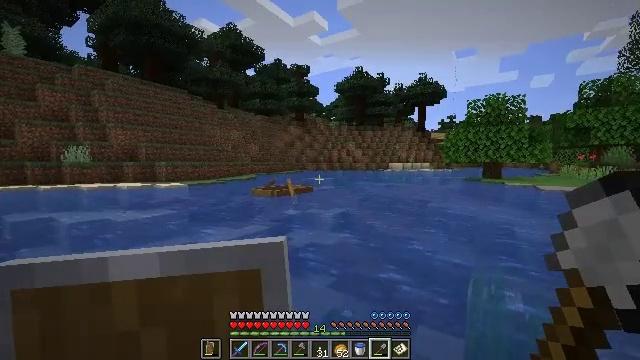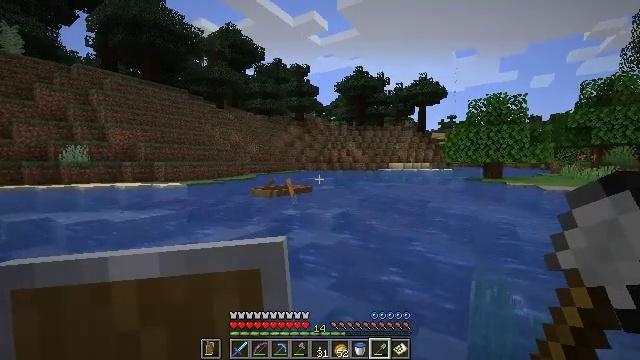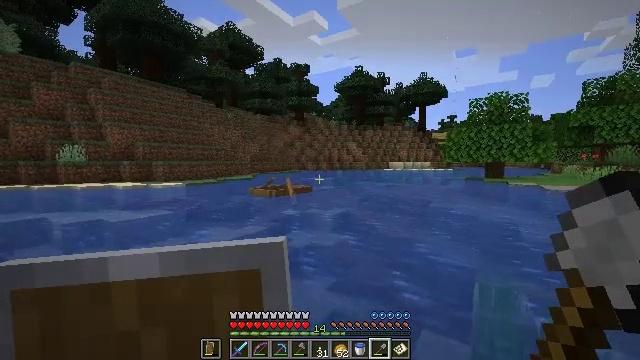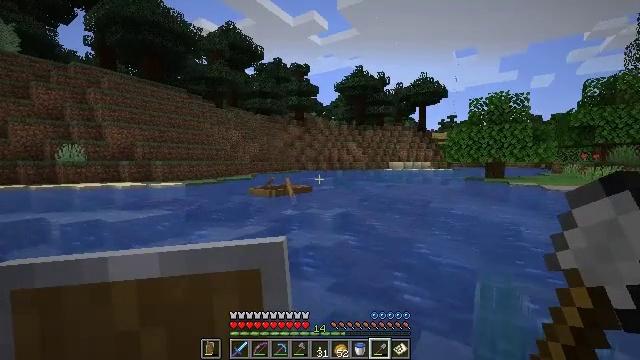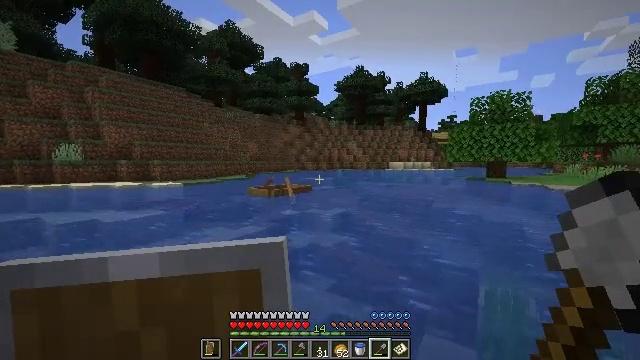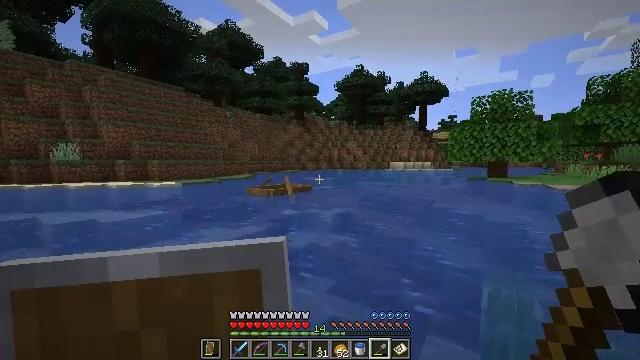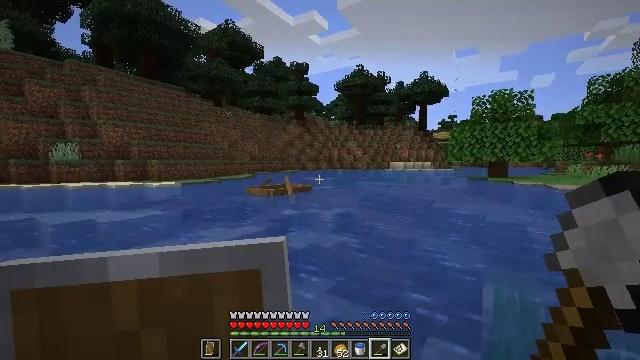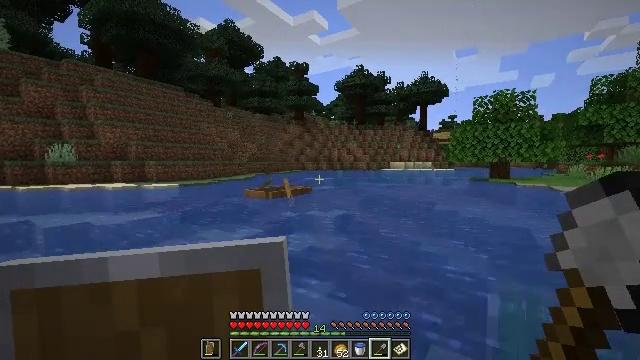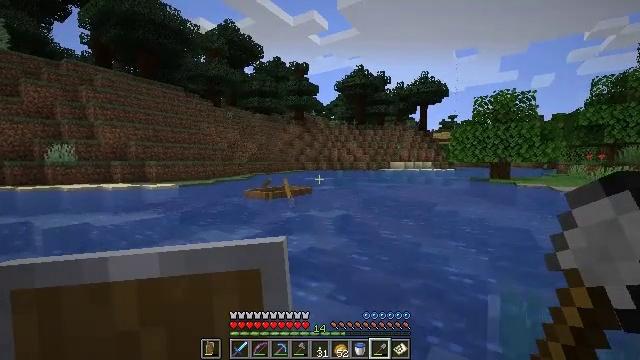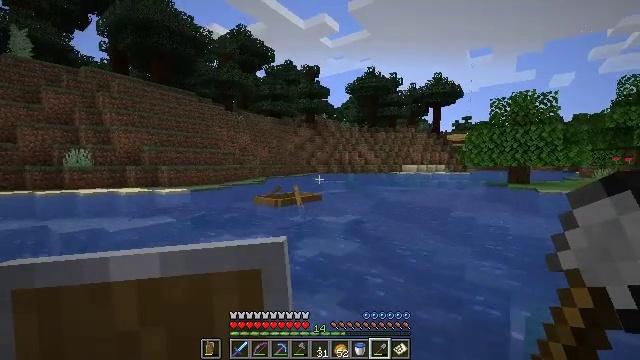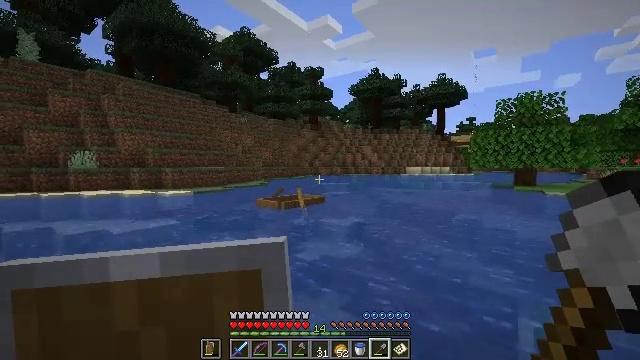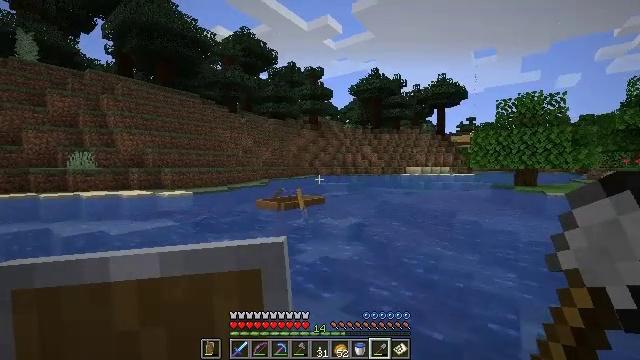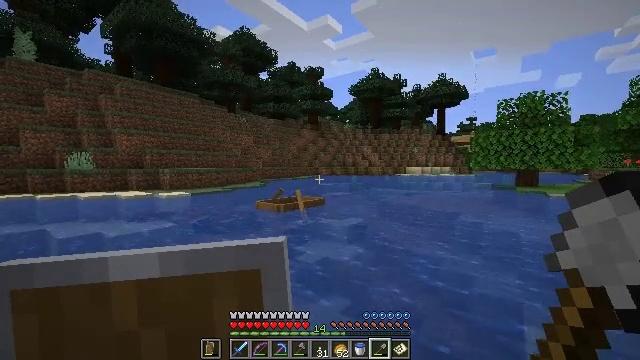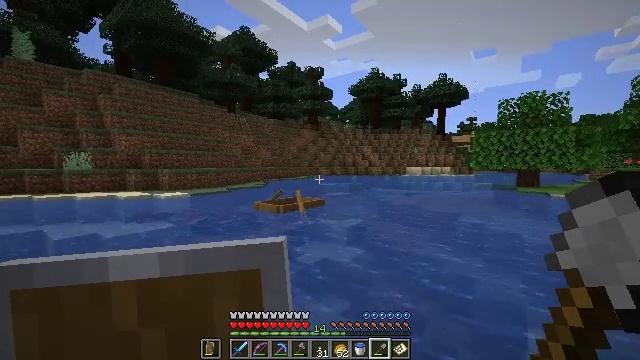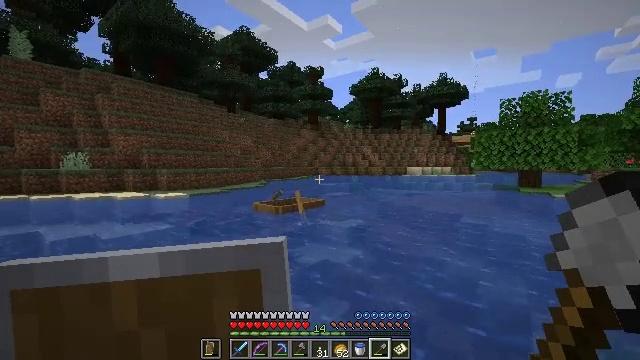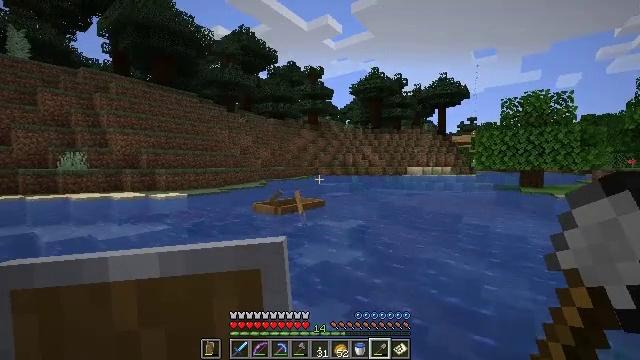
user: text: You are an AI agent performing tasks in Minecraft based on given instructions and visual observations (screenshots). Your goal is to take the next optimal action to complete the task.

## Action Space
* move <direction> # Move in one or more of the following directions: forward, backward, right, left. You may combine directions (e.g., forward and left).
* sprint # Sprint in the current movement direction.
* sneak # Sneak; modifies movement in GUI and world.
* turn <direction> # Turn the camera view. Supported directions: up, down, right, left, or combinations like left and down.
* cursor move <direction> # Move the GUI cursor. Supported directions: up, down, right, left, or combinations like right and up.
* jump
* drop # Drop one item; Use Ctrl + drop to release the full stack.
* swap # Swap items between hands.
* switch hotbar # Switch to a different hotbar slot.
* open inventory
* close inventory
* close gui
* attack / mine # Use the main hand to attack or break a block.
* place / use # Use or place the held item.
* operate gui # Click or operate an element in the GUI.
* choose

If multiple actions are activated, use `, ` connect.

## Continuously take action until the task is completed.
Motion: motion action
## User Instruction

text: Dig up clay found underwater.
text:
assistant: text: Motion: move forward
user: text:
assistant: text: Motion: move forward
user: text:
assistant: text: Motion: move forward
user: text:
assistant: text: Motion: move forward
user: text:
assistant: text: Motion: move forward
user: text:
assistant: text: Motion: move forward, jump
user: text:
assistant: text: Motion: move forward, jump
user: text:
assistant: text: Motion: move forward, jump
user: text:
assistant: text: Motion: move forward, turn left
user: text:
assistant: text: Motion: move forward
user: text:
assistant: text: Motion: move forward
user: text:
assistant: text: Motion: move forward
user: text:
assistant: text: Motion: move forward
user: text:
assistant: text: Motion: move forward
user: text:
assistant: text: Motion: move forward
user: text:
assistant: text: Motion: move forward
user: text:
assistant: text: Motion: move forward
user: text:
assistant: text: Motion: move forward
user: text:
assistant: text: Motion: move forward, turn left
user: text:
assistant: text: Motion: move forward
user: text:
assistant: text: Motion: move forward
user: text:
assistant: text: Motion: move forward
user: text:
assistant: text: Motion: move forward, jump
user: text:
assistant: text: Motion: move forward, jump
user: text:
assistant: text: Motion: move forward, jump
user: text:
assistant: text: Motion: move forward, jump
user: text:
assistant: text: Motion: move forward, jump
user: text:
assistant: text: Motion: move forward
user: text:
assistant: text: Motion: move forward
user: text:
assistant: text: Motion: move forward, turn left and down